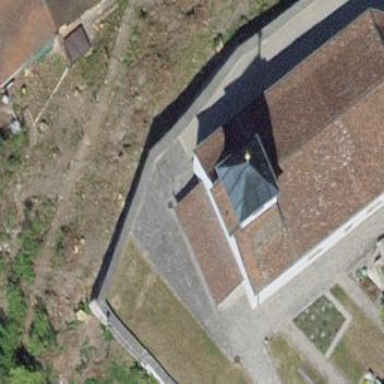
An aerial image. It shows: Church which is place of worship.